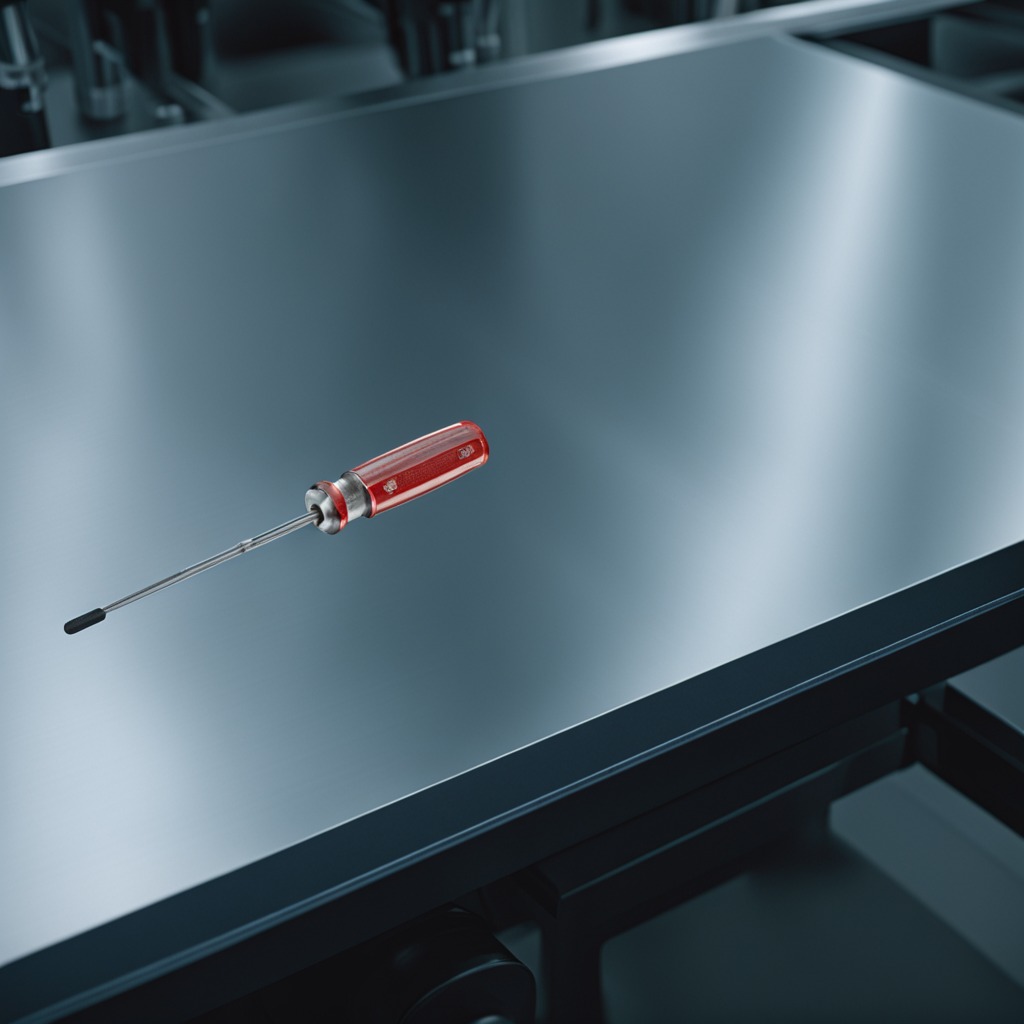
A screwdriver is lying on the metal table in a machine shop under fluorescent lights.